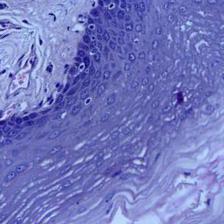
Diagnosis: Normal